Interaction volume radius: 5 \u00c5
Interaction volume height: 25 \u00c5
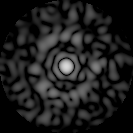
Disorder parameter: 0.8576